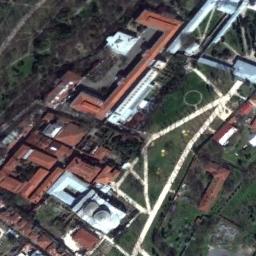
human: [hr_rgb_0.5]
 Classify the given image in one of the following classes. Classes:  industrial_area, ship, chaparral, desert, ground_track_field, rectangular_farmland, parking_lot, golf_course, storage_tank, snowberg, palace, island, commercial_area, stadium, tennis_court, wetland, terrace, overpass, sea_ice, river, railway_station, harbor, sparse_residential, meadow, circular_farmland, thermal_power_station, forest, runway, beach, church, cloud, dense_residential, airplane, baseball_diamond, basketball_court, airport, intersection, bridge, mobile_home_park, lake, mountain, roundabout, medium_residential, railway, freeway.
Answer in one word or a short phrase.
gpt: palace